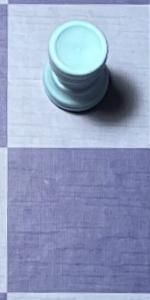
Label: Empty